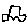
Label: car